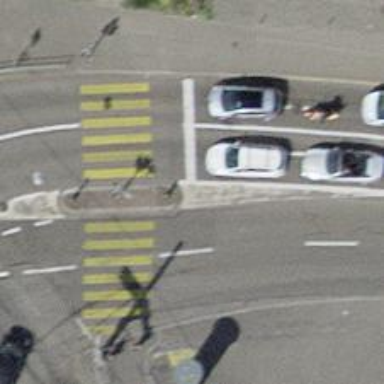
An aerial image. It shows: Road with traffic signals.